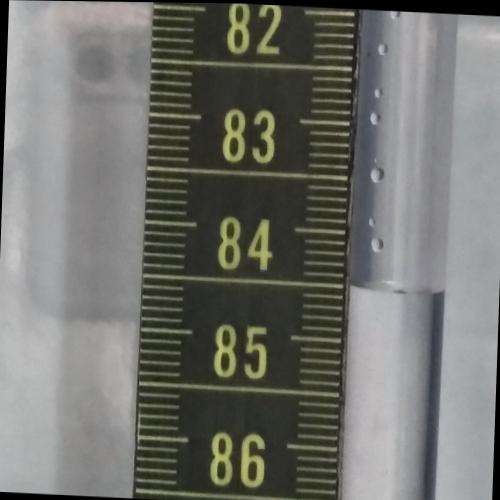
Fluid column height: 84.5 cm